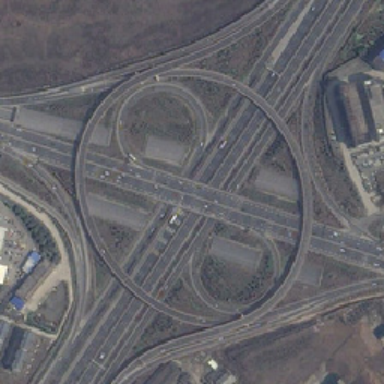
The viaduct shrinking in the fog is spectacular and bustling .